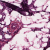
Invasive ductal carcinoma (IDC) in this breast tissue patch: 0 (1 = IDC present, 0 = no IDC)